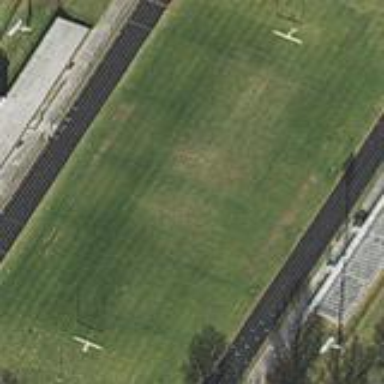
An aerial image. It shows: American football pitch for leisure and sport activities.